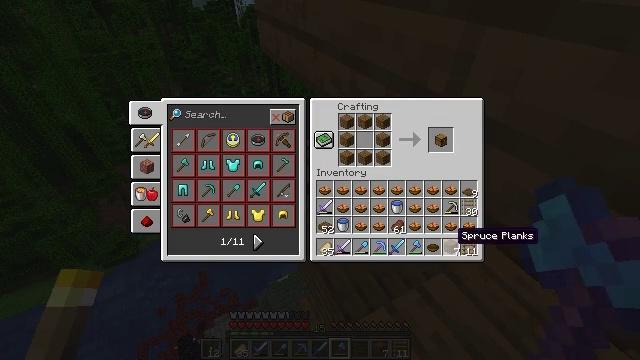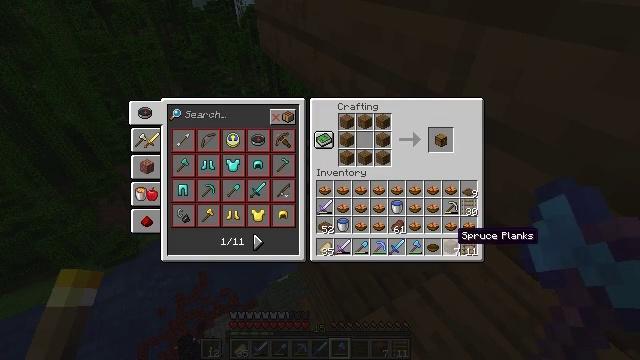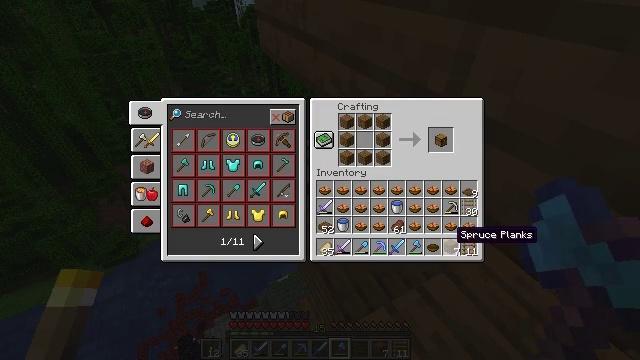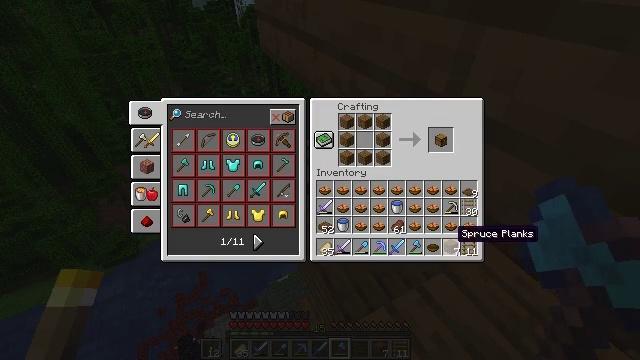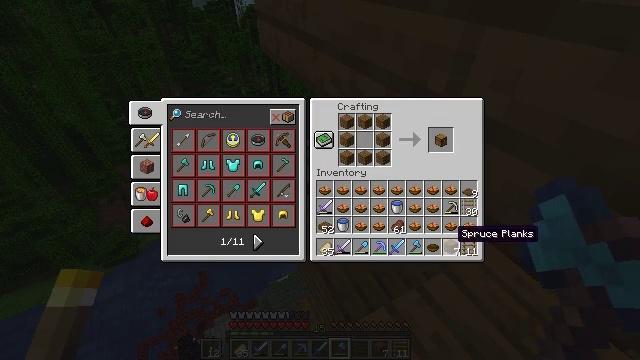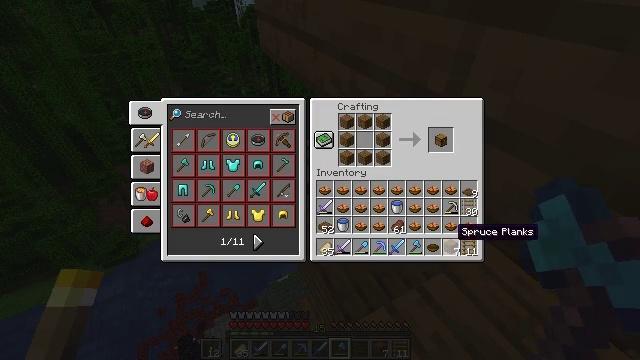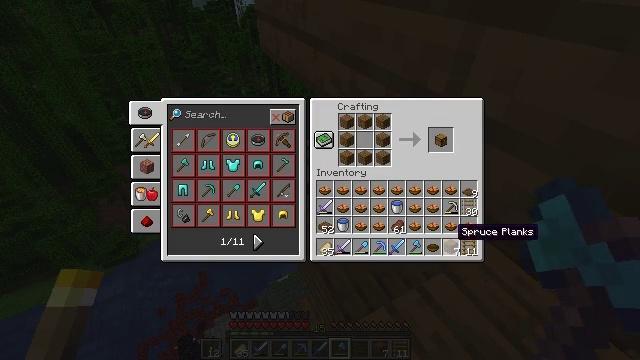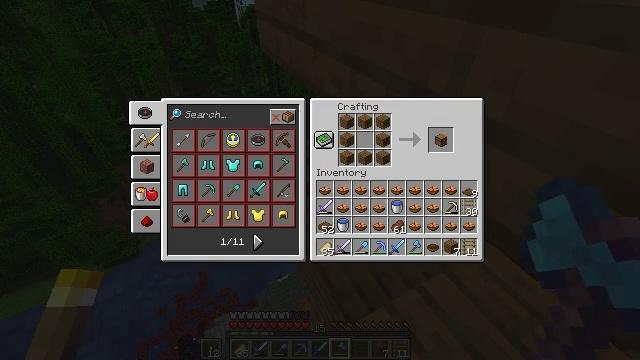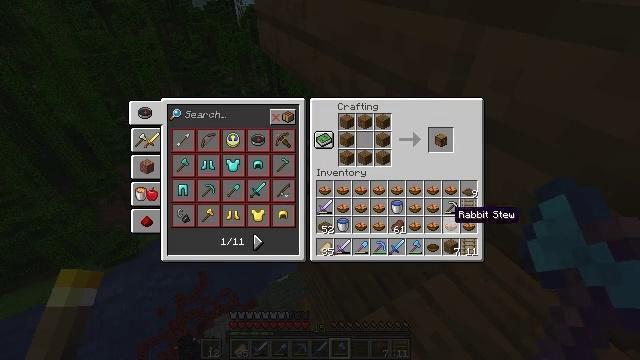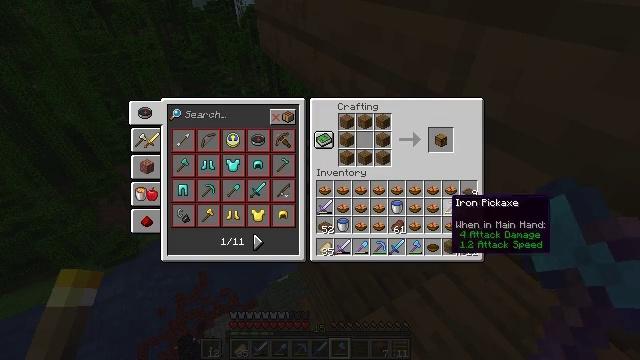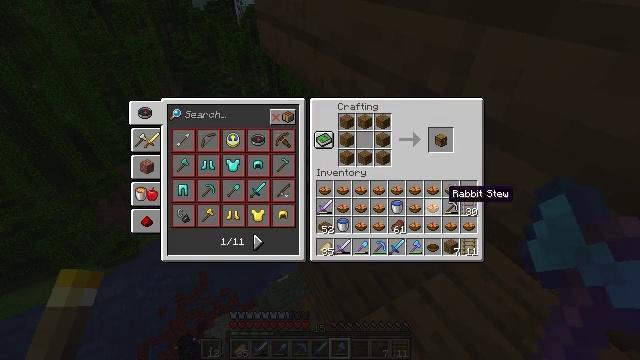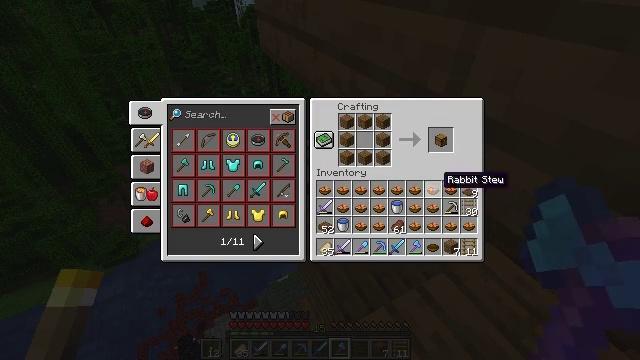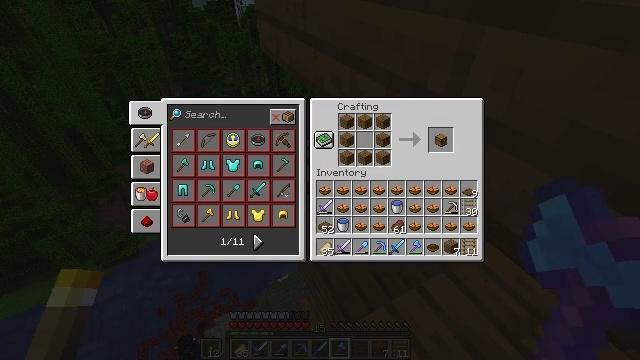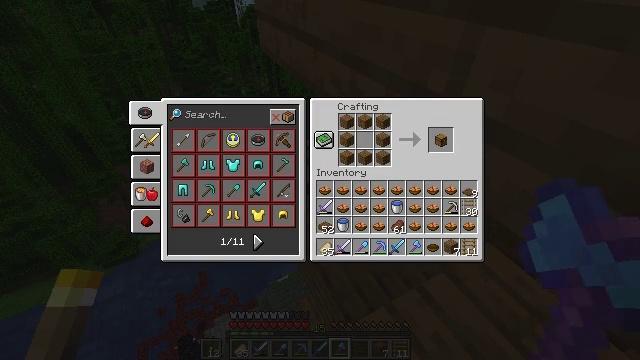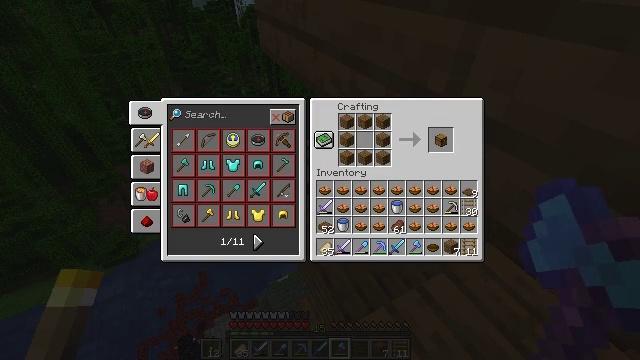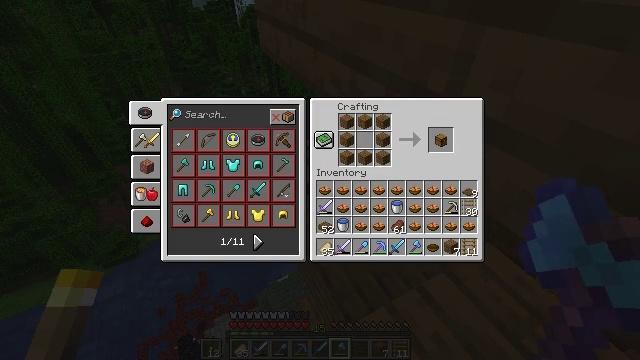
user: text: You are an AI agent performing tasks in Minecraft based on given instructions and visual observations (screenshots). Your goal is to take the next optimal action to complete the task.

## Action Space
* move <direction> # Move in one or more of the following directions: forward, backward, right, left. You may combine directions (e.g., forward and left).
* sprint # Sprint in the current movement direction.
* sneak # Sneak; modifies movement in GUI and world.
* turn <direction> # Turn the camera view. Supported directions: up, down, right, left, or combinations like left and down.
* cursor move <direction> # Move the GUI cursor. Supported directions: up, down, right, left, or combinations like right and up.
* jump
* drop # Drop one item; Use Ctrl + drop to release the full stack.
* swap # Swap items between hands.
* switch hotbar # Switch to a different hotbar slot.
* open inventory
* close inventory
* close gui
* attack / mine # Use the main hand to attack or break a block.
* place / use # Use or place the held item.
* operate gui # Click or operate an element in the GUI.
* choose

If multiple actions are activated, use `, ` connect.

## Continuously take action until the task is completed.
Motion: motion action
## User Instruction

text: Remove a bowl from the inventory.
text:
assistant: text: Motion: no_op
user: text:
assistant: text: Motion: no_op
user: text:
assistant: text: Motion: no_op
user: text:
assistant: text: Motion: no_op
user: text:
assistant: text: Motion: no_op
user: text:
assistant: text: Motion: no_op
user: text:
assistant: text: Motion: no_op
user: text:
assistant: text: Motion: cursor move up
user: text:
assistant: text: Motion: cursor move up
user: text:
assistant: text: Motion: cursor move up
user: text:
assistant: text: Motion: cursor move up
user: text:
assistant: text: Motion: cursor move left and up
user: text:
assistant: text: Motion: cursor move left
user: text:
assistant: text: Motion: cursor move left and up
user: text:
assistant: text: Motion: no_op
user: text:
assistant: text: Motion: cursor move up
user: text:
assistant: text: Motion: no_op
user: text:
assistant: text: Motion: no_op
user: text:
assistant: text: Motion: no_op
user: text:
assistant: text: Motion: cursor move left
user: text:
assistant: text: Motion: no_op
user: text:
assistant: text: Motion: no_op
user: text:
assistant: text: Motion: no_op
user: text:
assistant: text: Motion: cursor move right
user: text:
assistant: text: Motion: cursor move right
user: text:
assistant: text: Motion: no_op
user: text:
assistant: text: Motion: cursor move left
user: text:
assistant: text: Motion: cursor move left
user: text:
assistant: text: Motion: no_op
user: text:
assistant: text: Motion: cursor move left